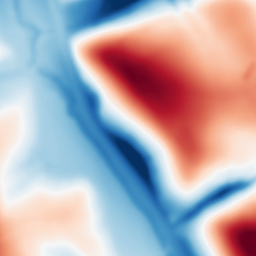
Category: multiscale
Decomposition family: dog
Decomposition parameters: sigma_low: 3
sigma_high: 50
Upsampling method: bspline
Upsampling parameters: scale: 2
Upsampling scale: 2